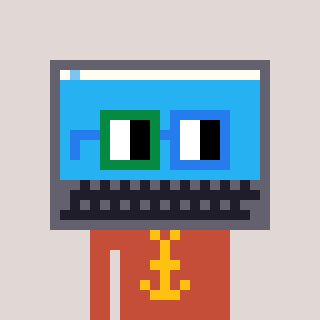
a pixel art character with square green and blue glasses, a laptop-shaped head and a rust-colored body on a warm background